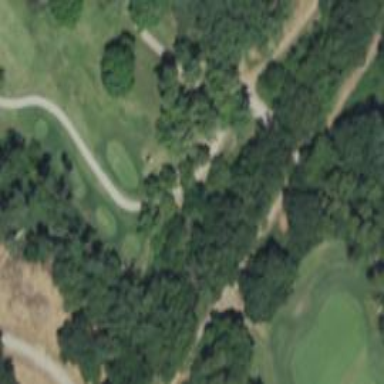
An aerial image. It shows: Path for both road and golf.